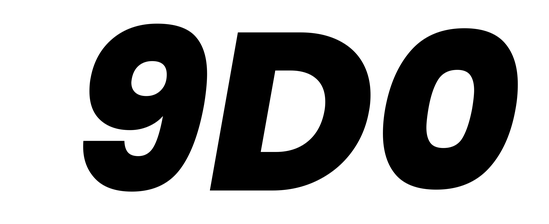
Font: Poppins-ExtraBoldItalic